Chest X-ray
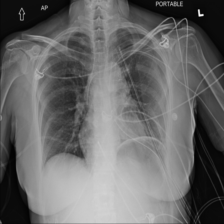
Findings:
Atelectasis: negative
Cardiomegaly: negative
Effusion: negative
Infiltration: negative
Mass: negative
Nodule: negative
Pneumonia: negative
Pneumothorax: positive
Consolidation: negative
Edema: negative
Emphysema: negative
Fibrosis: negative
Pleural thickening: negative
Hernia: negative